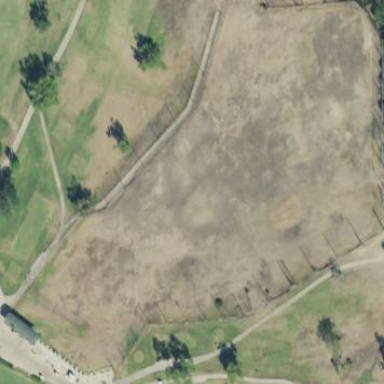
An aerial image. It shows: Grassy area designated for driving range golf.